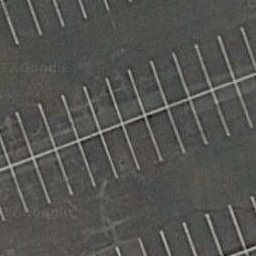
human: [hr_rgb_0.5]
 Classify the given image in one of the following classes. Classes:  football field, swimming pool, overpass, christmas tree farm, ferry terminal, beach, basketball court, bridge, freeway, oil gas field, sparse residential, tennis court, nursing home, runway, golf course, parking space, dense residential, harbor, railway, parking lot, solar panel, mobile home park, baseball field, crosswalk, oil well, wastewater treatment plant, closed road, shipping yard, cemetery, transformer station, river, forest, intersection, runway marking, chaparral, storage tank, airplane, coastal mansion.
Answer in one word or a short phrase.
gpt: parking space